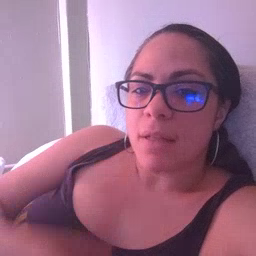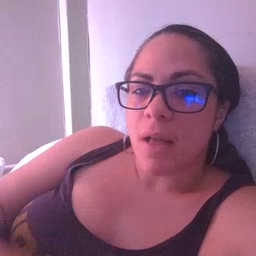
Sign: pizza